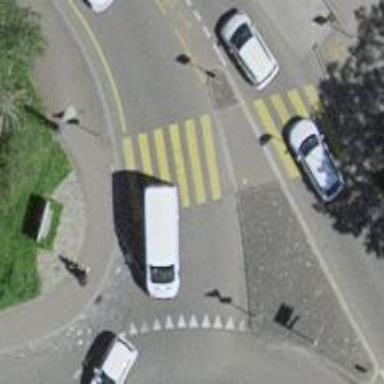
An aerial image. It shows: Marked crossing on the road.